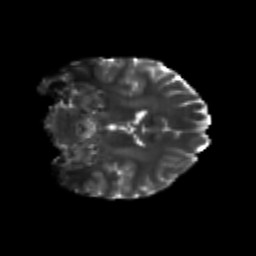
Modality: T2w
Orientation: coronal
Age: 19
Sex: male
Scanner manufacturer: siemens
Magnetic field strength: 3 T
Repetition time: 3.5 s
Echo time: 0.125 s